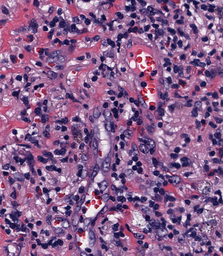
Tumor epithelial tissue: no
Tumor-associated stroma tissue: yes
Normal tissue: no